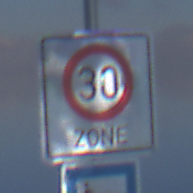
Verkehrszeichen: BeginnZone30
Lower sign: SackgasseRadverkehrFussgaengerDurchlaessig
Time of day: MorningAfternoon
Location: Outdoor (Nature)
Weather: PartlyCloudy
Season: NotSpecified
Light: Natural